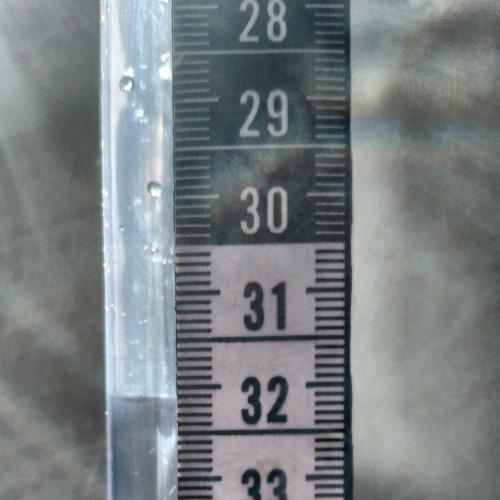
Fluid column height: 32.1 cm